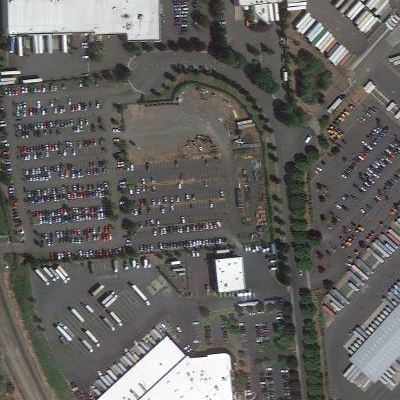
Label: gParking